Interaction volume radius: 10 \u00c5
Interaction volume height: 30 \u00c5
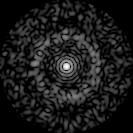
Disorder parameter: 0.8425